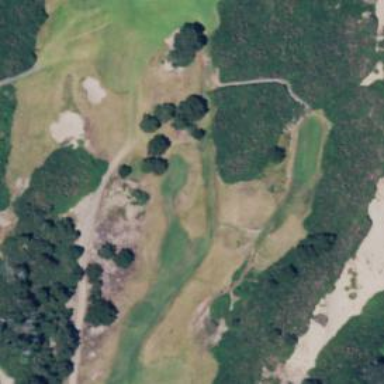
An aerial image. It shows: Path used for both walking and golf.